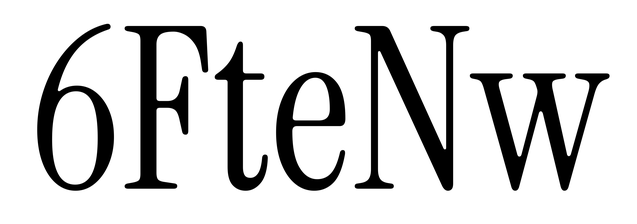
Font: InstrumentSerif-Regular